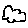
Label: cloud